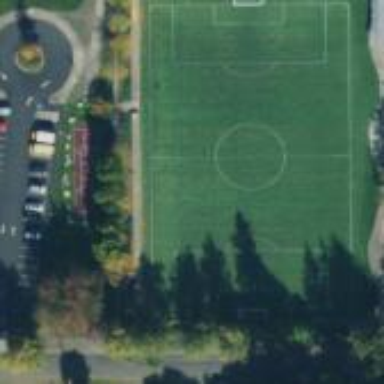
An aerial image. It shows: Soccer pitch designated for leisure and sports activities.